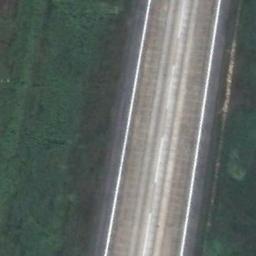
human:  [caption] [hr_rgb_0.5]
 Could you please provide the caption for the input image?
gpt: The runway is on the grass .

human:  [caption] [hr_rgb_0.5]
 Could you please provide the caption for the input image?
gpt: Next to the runway is a green lawn with white line signs on the runway .

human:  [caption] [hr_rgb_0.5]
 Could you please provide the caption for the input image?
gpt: The runway goes through the lawn and several center line markings are on the runway .

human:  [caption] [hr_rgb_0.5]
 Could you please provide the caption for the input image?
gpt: The grass is around the runway .

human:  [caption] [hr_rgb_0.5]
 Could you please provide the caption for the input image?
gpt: There are green meadows beside the runway .